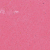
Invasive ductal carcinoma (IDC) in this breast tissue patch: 0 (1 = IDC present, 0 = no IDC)